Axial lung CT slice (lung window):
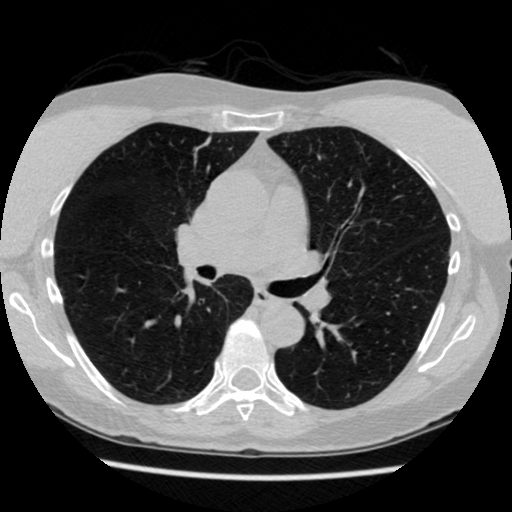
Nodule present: no